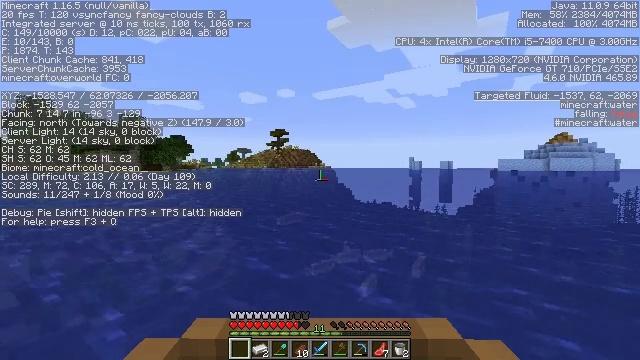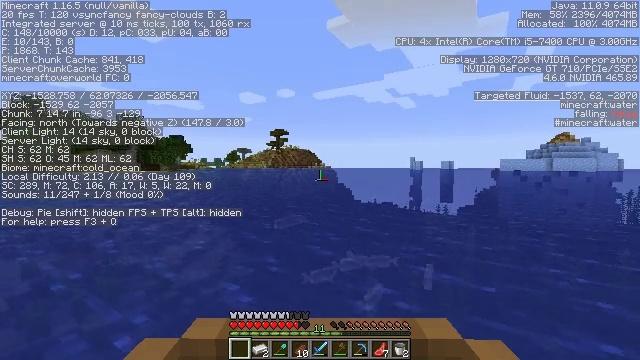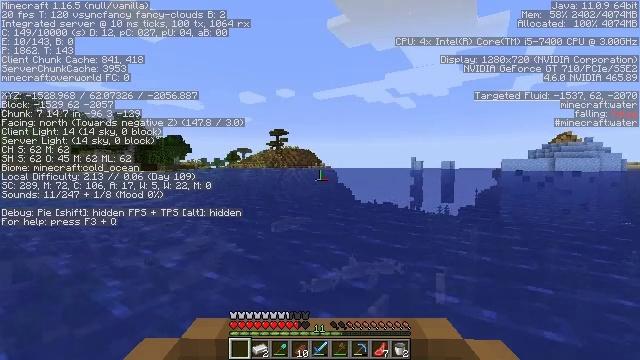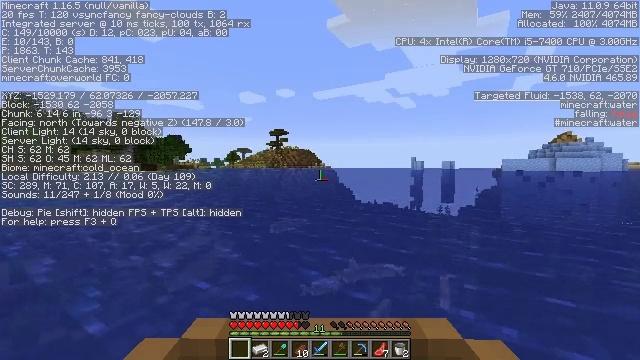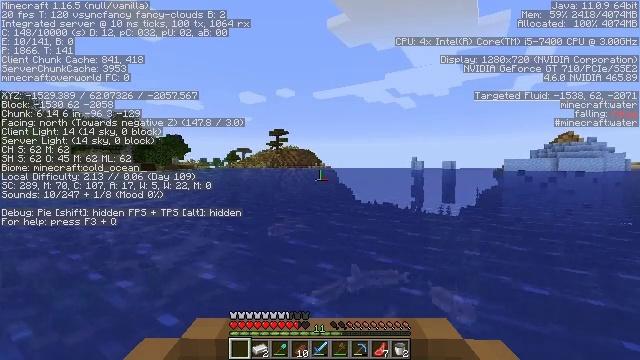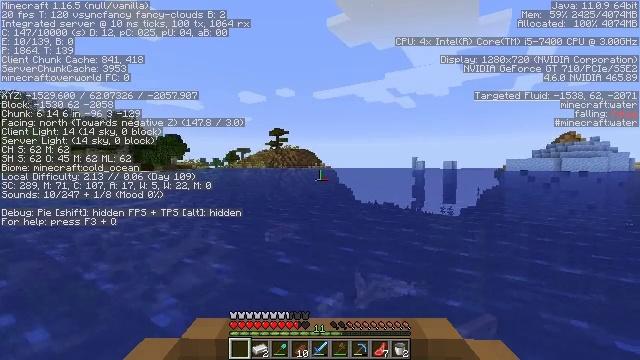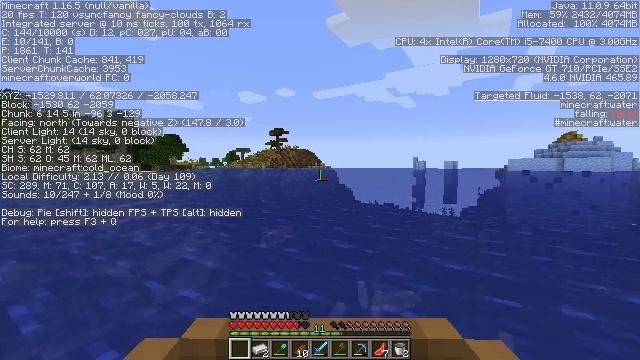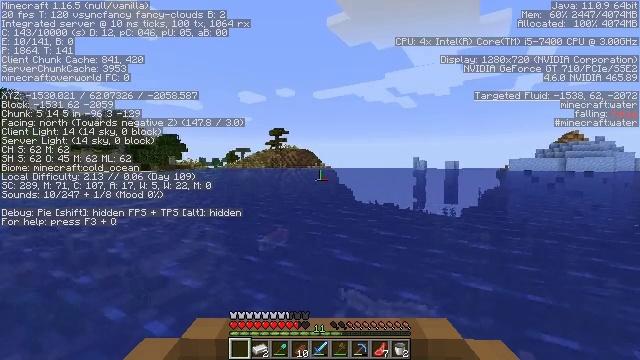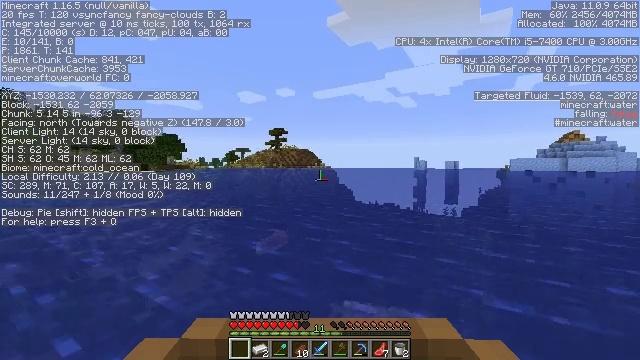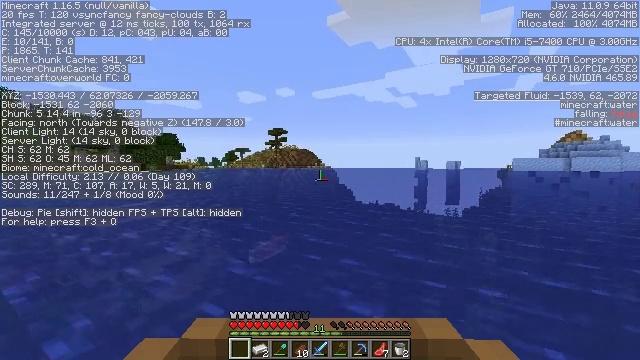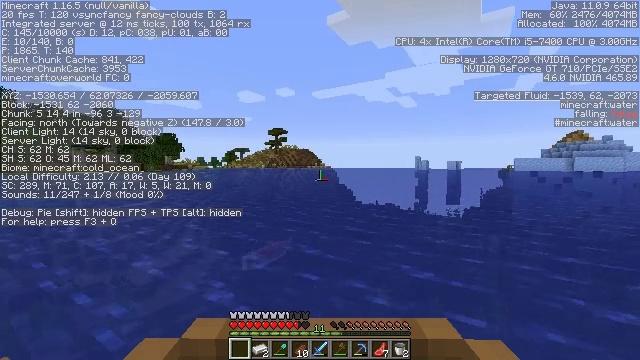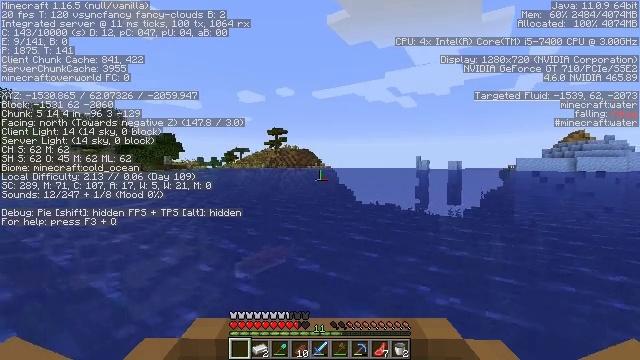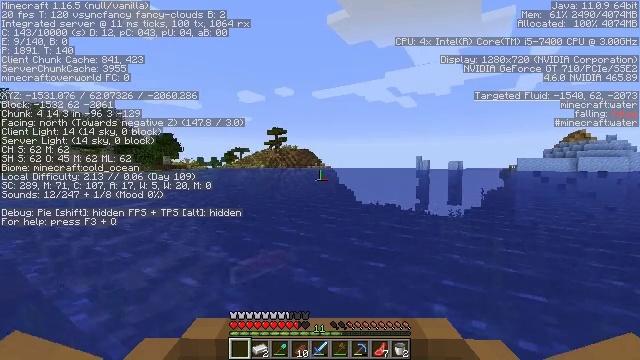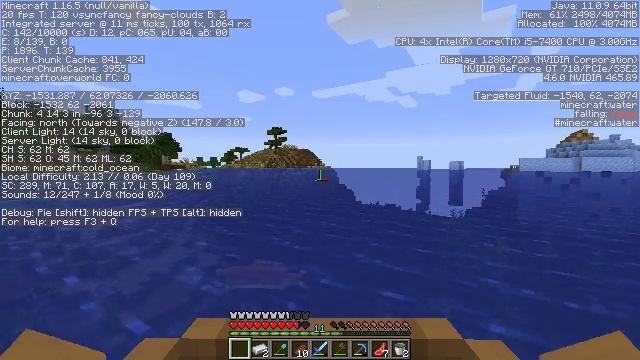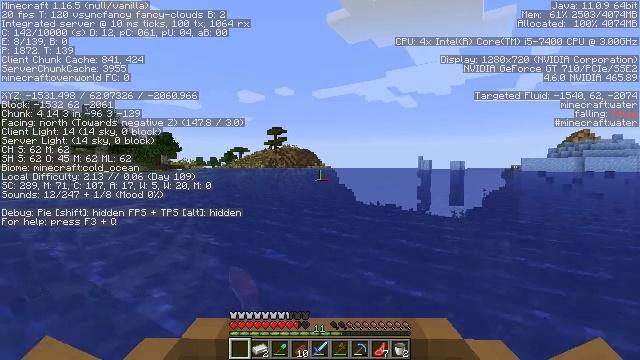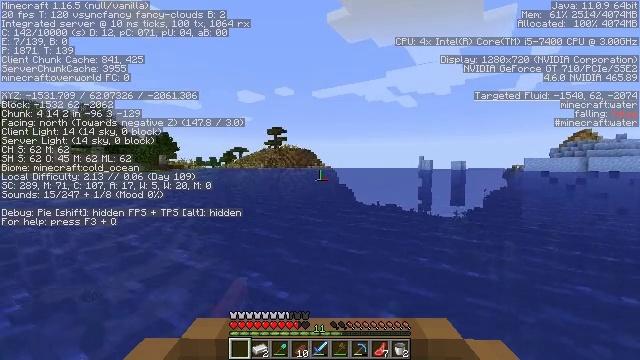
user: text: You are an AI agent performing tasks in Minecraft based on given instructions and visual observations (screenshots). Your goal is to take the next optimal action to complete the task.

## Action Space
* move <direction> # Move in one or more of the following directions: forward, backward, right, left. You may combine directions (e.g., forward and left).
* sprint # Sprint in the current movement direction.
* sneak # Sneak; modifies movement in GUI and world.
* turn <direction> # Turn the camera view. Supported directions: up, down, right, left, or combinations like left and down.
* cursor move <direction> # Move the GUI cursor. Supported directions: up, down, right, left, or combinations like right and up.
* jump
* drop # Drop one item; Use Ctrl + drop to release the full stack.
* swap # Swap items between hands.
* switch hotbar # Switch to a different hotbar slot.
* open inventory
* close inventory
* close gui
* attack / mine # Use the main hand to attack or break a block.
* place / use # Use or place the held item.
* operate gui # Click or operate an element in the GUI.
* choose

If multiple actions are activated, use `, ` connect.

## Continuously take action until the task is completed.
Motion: motion action
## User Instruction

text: Break the hay block to collect it.
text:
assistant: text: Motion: move forward
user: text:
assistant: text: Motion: move forward
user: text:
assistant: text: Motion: move forward
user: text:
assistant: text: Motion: move forward
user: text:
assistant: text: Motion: move forward
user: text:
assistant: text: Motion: move forward
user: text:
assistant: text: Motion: move forward
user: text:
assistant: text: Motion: move forward
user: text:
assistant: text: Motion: move forward
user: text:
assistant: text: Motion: move forward
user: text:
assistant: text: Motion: move forward
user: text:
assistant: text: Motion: move forward
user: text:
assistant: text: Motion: move forward
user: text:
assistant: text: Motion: move forward
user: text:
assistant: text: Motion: move forward
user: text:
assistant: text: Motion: move forward, turn right
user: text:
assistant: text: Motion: move forward, turn right
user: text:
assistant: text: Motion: move forward, turn right
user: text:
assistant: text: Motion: move forward, turn right
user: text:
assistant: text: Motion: move forward, turn right
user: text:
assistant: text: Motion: move forward, turn right
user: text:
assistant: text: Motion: move forward, turn right
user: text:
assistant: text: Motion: move forward, turn right
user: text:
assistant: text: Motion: move forward
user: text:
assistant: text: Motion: move forward, turn right
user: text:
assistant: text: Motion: move forward
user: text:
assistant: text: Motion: move forward
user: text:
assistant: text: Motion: move forward
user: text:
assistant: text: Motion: move forward
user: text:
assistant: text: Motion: move forward